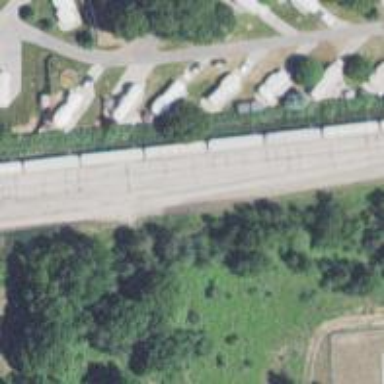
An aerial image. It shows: Railway siding for service.